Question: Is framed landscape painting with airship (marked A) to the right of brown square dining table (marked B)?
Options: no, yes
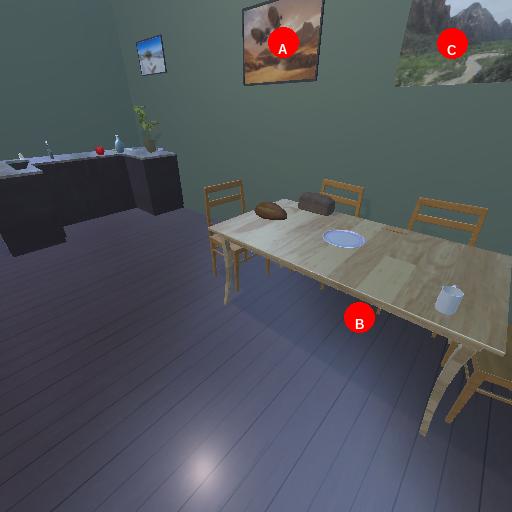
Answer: no